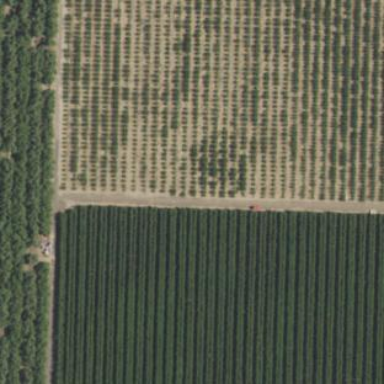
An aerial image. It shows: Orchard.